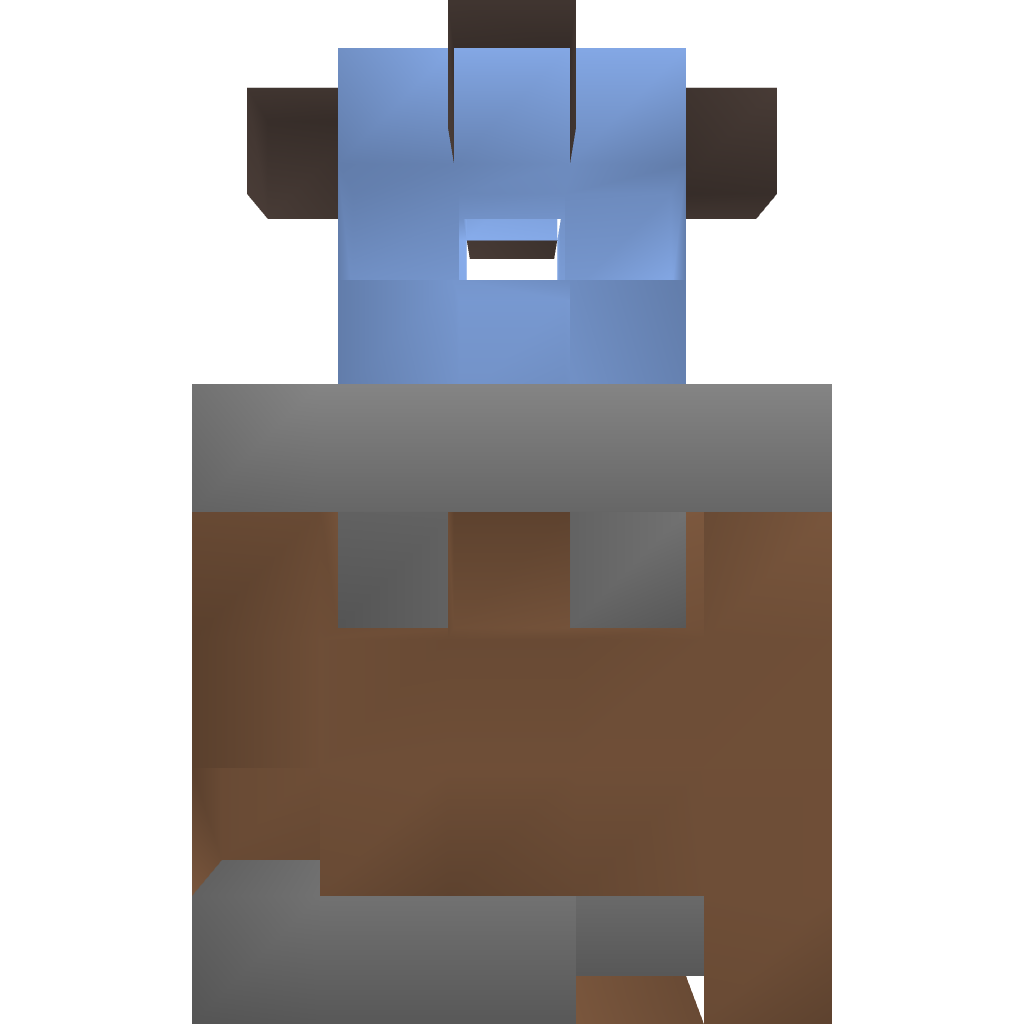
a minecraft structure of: A simple redstone trash.